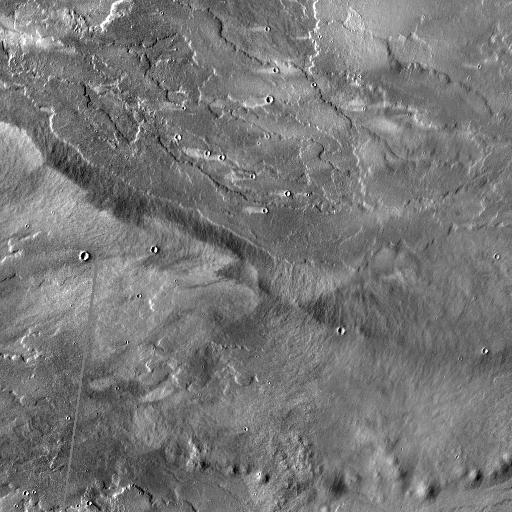
Crater classes present: Background, Other